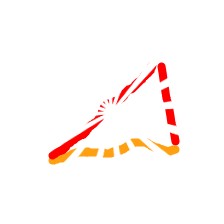
Shape: triangle